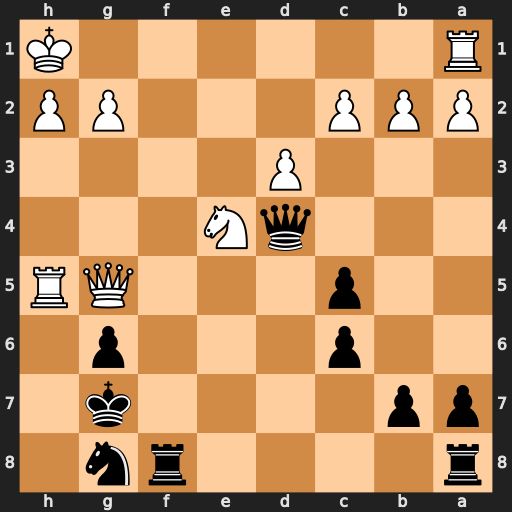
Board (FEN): r4rn1/pp4k1/2p3p1/2p3QR/3qN3/3P4/PPP3PP/R6K
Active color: b
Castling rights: -
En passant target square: -
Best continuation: Rf5 Qxf5 gxf5